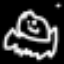
Label: frog